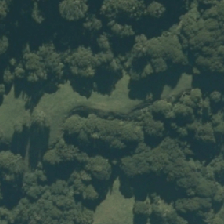
Land cover: low_producing_grassland